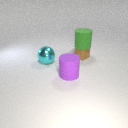
large purple rubber cylinder to the left of small brown rubber cube